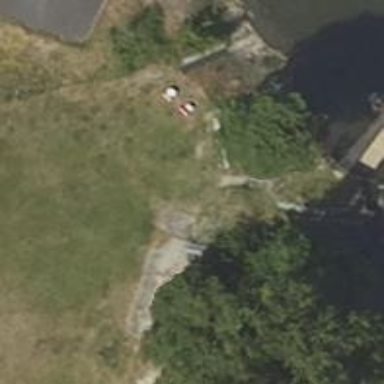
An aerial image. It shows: Campsite with tents.